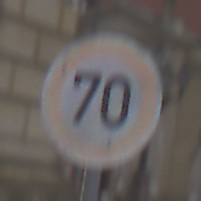
Verkehrszeichen: Geschwindigkeit70
Umgebung: Outdoor, Urban
Tageszeit: Midday
Wetter: Overcast
Licht: Natural
Jahreszeit: NotSpecified
Kontrast: LowContrast